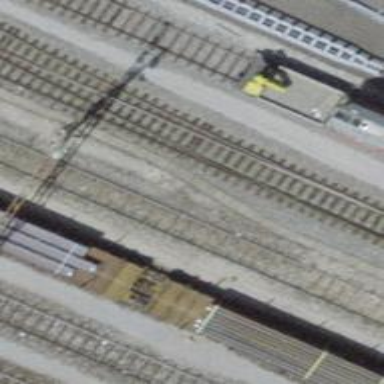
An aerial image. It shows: Rail yard with electrified rails and single track.